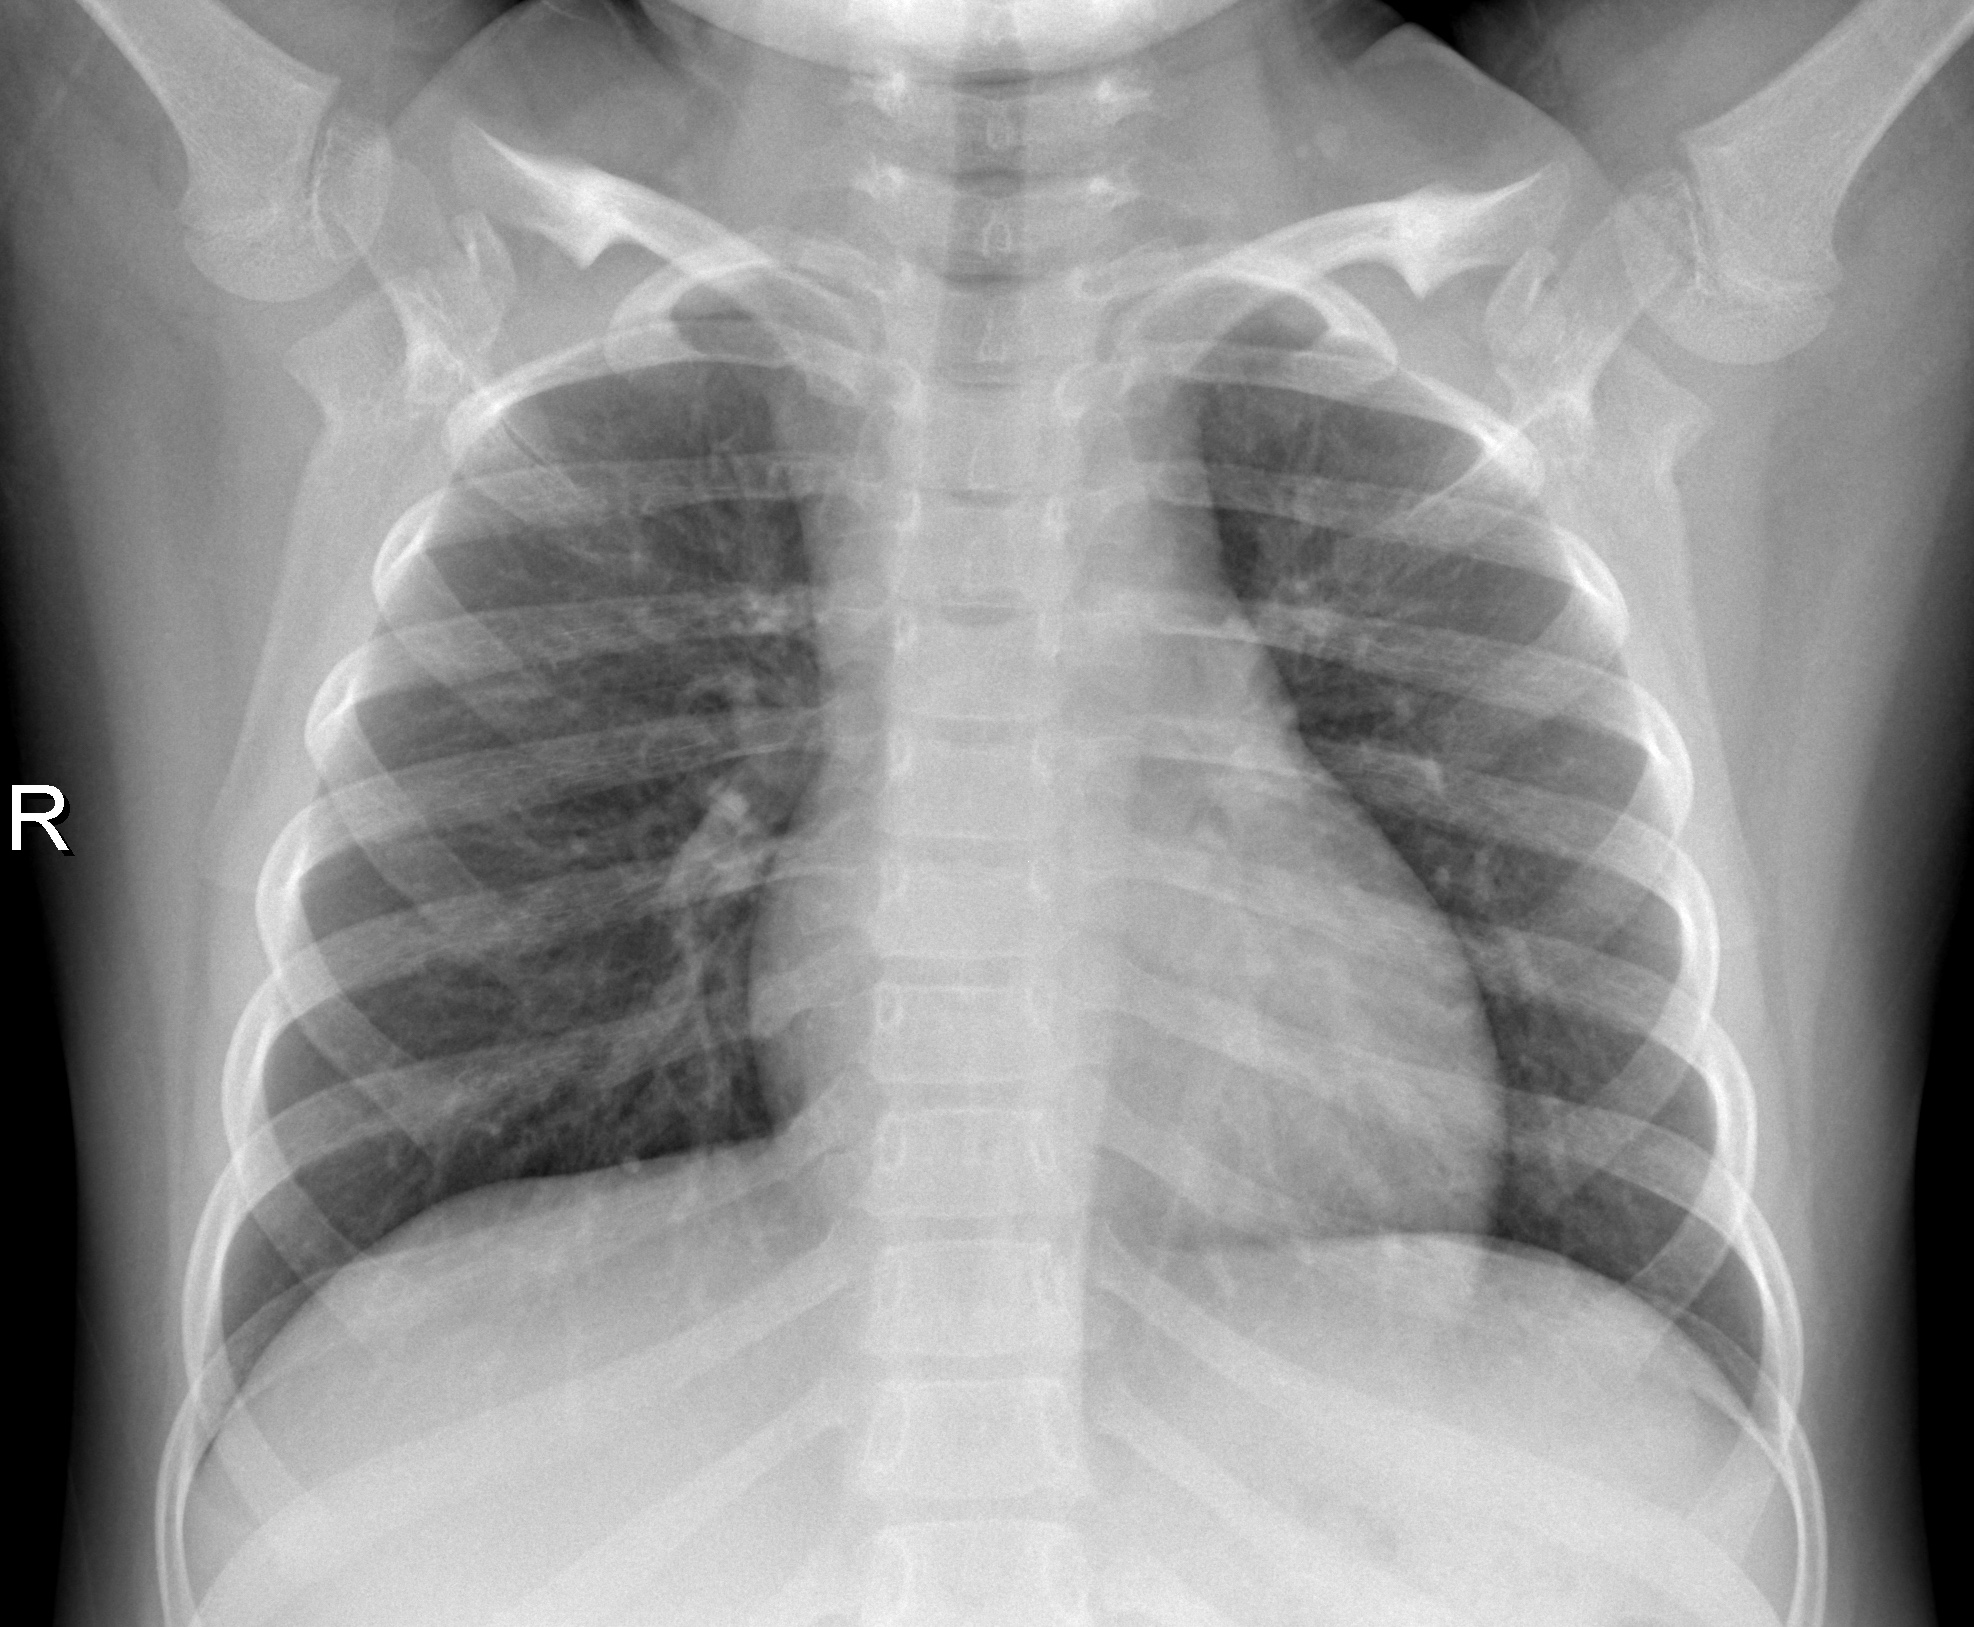
Diagnosis: NORMAL